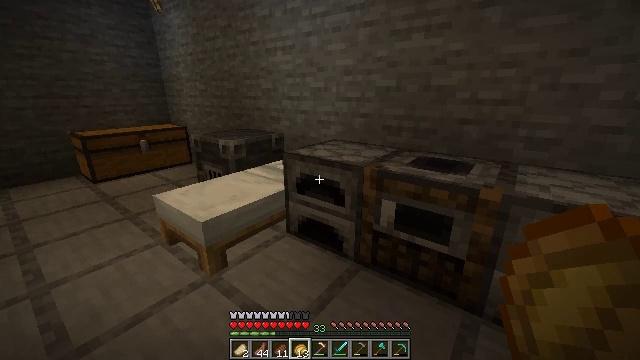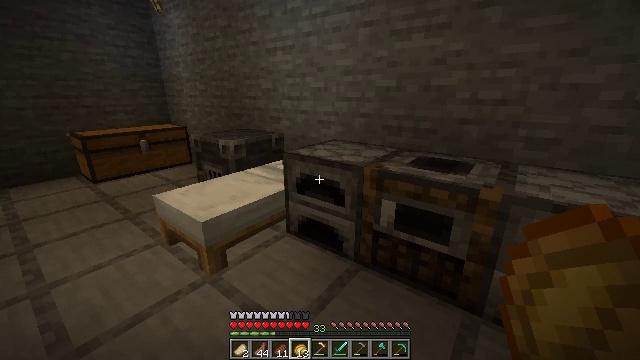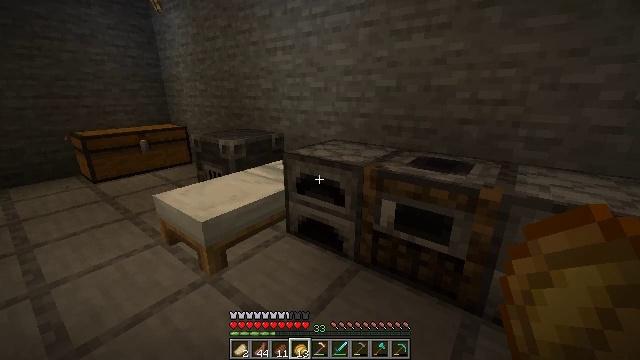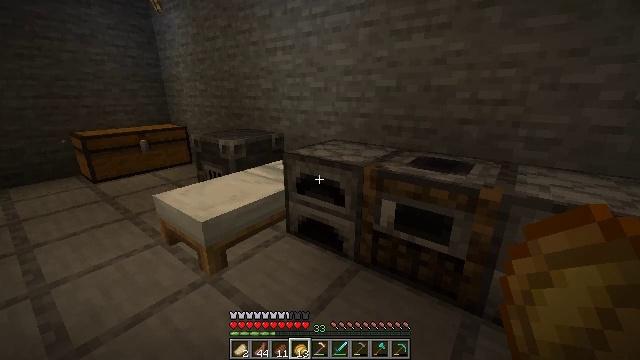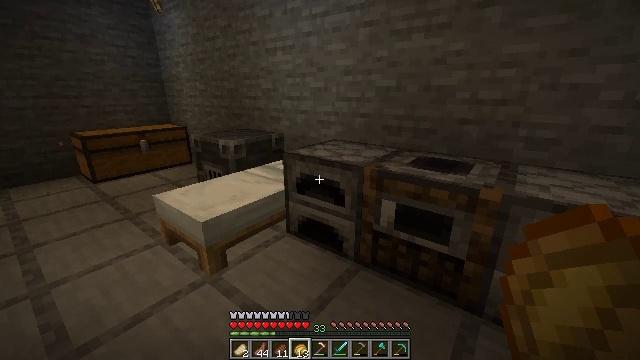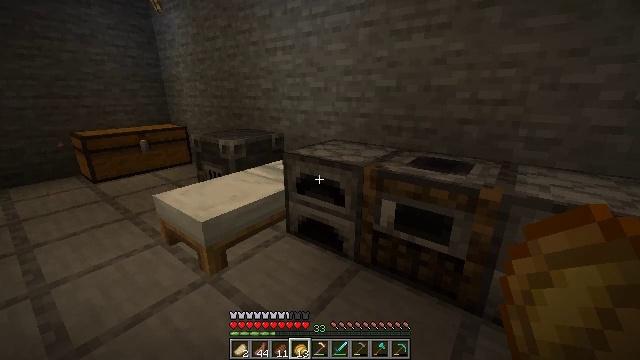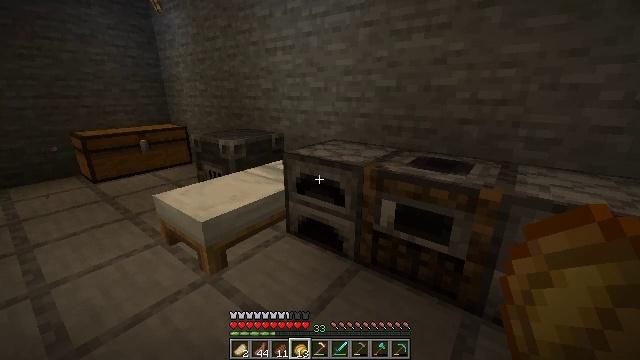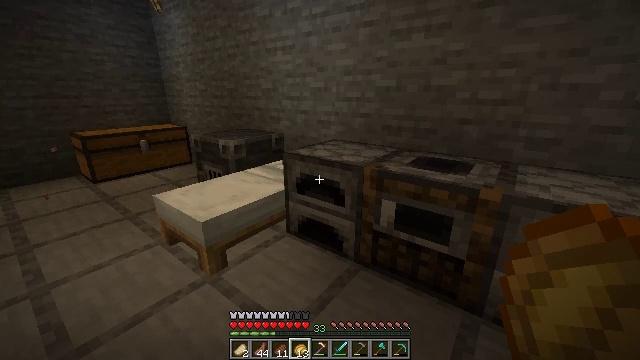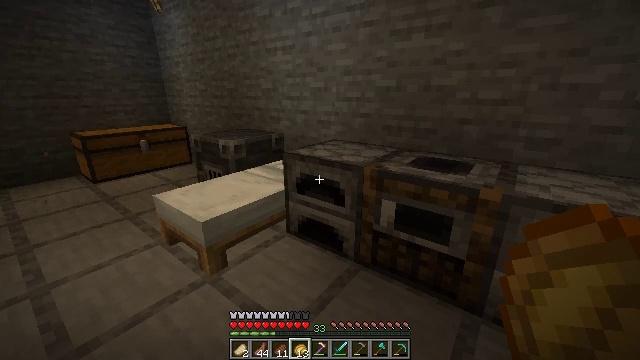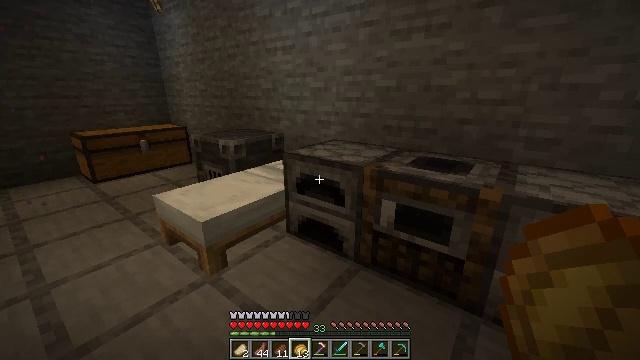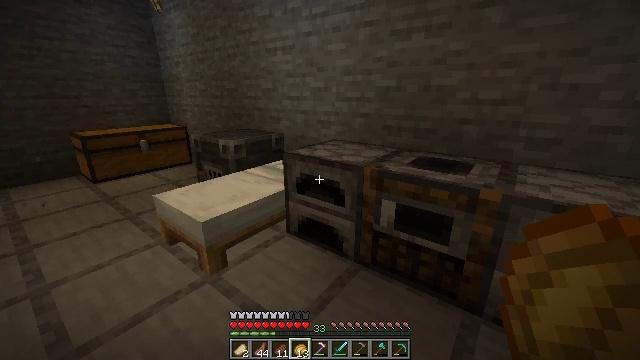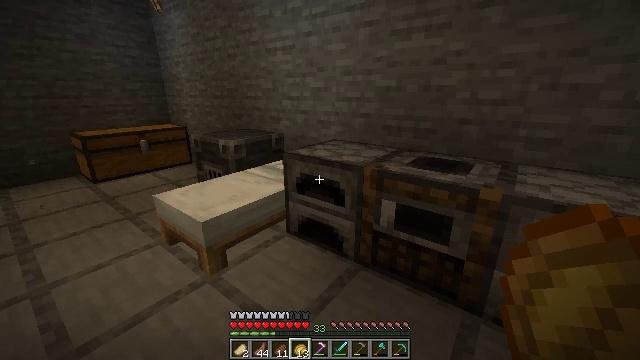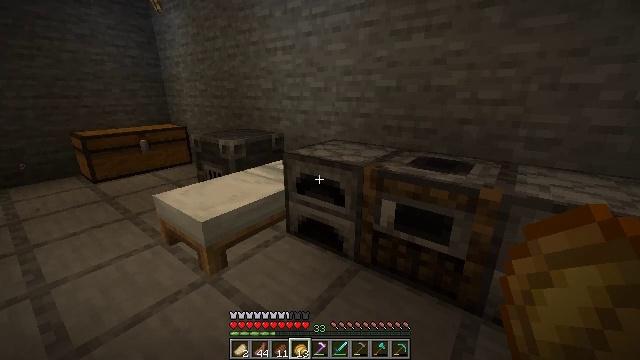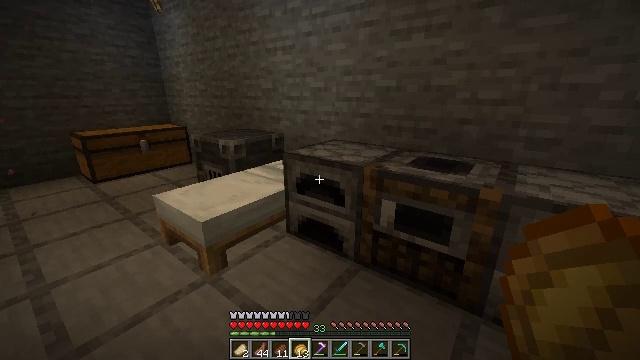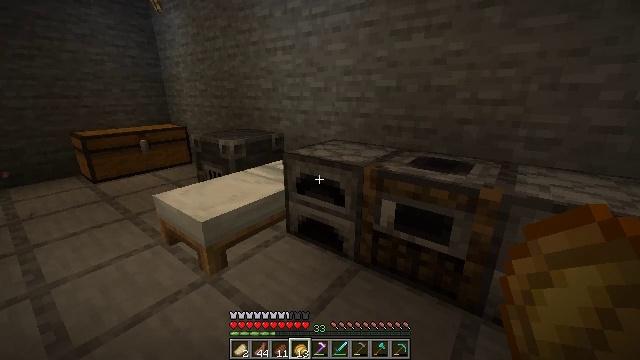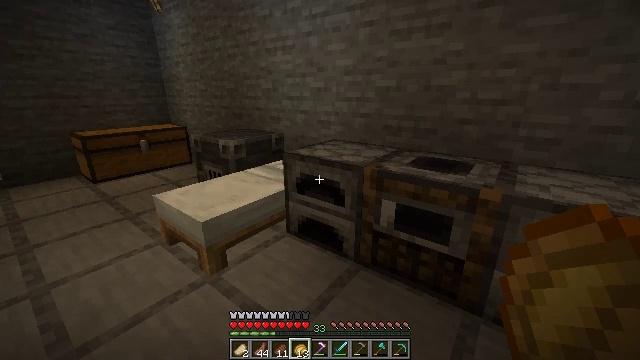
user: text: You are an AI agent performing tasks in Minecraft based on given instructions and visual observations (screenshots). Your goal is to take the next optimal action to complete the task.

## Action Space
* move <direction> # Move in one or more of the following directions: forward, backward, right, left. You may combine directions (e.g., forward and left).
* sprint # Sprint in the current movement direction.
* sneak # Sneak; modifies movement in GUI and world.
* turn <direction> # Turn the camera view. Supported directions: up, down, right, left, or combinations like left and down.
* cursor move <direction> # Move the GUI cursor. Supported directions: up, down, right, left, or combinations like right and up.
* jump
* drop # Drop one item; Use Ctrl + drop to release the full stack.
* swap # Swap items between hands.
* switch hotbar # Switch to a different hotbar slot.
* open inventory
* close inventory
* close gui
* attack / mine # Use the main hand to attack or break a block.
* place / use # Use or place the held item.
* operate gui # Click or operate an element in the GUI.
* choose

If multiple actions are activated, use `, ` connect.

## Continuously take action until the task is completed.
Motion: motion action
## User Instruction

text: Gather carrots from the field.
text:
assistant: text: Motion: no_op
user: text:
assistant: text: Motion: no_op
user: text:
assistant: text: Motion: no_op
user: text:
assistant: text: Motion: no_op
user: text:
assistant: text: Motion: no_op
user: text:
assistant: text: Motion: no_op
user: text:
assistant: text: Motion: no_op
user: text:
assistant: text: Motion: no_op
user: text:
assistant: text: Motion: no_op
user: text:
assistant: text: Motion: no_op
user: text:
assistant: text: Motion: no_op
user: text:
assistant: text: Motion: no_op
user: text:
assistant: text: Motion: no_op
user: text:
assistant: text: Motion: no_op
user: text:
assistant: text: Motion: no_op
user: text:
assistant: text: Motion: no_op
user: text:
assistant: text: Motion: no_op
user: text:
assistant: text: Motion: no_op
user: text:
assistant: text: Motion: no_op
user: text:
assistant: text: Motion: no_op
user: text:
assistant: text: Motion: no_op
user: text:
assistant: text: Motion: no_op
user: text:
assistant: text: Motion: no_op
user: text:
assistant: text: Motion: no_op
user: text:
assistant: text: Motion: no_op
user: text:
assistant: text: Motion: no_op
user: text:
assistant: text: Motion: no_op
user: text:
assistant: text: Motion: no_op
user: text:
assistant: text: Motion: no_op
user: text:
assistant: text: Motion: no_op